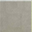
Piece: xx